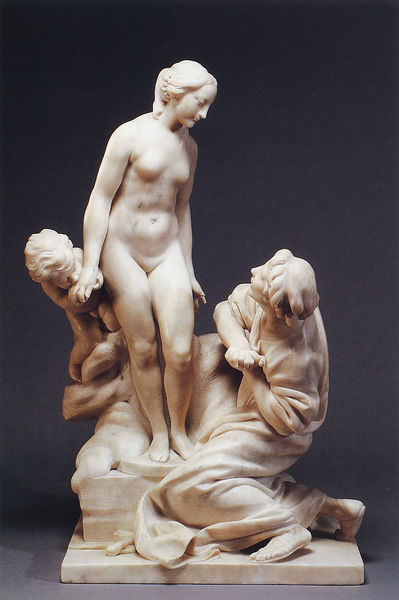
Titel: Pygmalion und Galatea
Künstler: Etienne-Maurice Falconet
Institution: Baltimore, Walters Art Museum
Schlagwörter: gruppe, hand, nackt, frauen, menschen, frau, frisur, haar, marmor, nase, sockel, stehen, drei, kind, skulptur, beine, brüste, füße, bauch, plastik, knie, knien, beugen, peronen, beißen